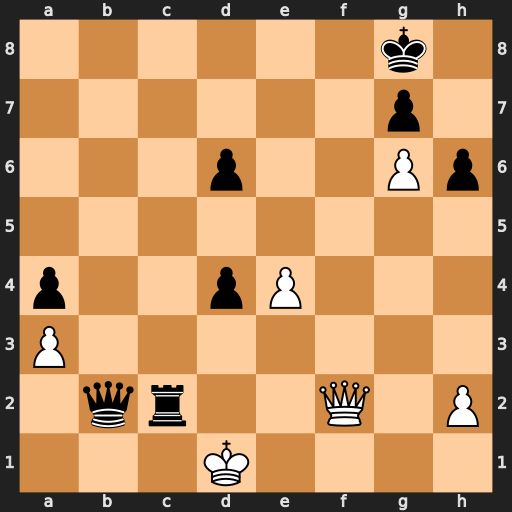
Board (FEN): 6k1/6p1/3p2Pp/8/p2pP3/P7/1qr2Q1P/3K4
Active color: w
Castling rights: -
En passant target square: -
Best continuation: Qf7+ Kh8 Qe8#